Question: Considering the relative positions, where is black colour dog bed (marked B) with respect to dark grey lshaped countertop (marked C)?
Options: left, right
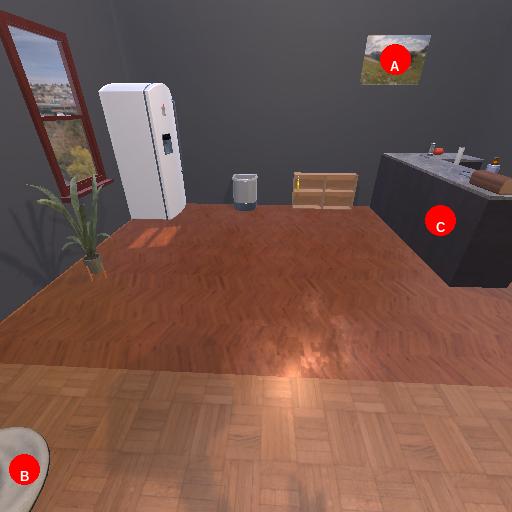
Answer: left